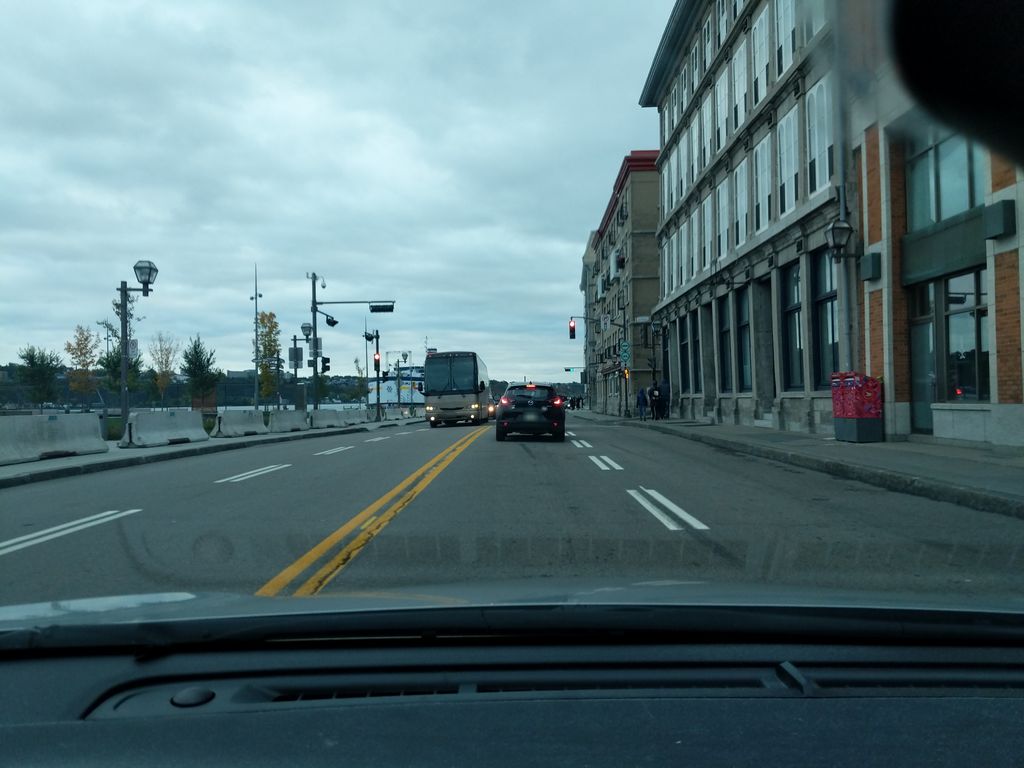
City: quebec_city